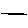
Label: line